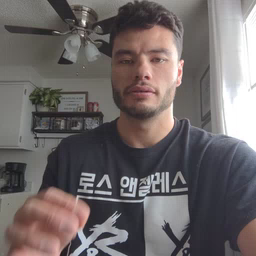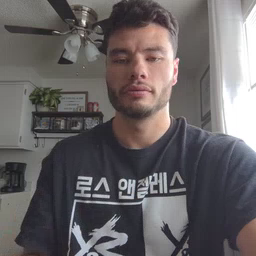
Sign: kitty